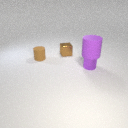
small brown metal cube behind small brown rubber cylinder